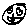
Label: smiley face